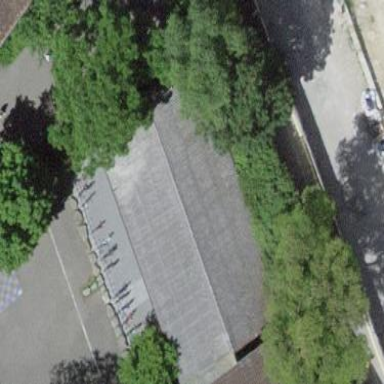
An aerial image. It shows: School building.